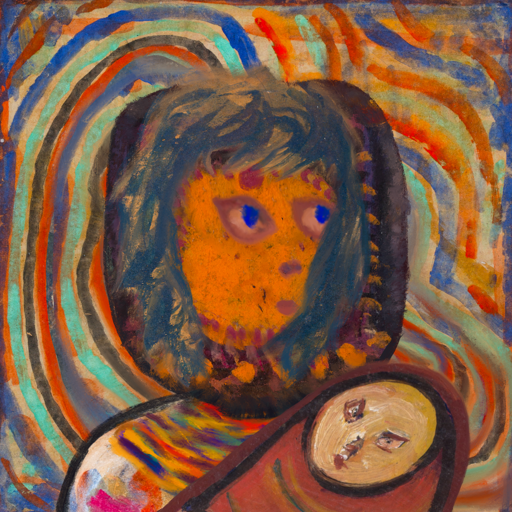
Background: Sisters, Head And Neck Side: Doll_w_Hair, Face Side: Mother_And_Son_Mother, Bust: Childish, Hair Side: In_The_Sun, Head Accessory: Blank, Second Necklace: An_Impression_2, Necklace: Blank, Baby: After_Raid_Baby